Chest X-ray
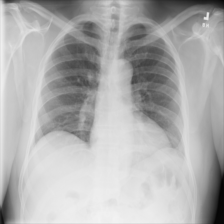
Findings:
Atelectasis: negative
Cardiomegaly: negative
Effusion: negative
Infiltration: negative
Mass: negative
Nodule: negative
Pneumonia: negative
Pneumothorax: negative
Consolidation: negative
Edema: negative
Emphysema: negative
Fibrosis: negative
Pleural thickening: negative
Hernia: negative